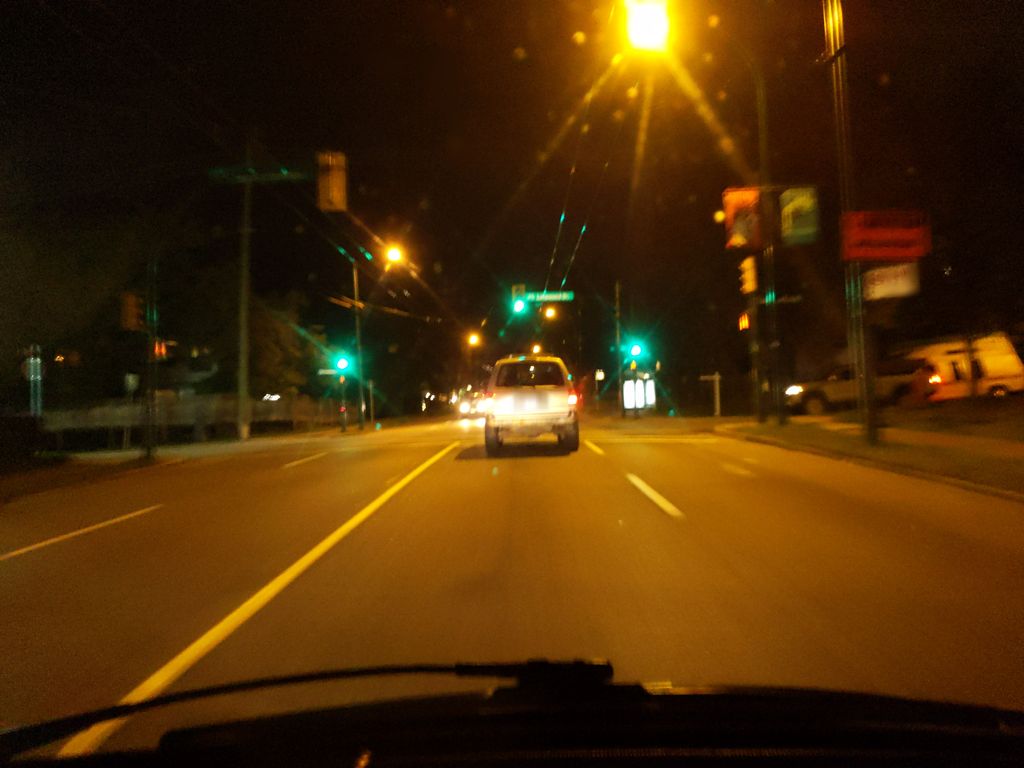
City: vancouver